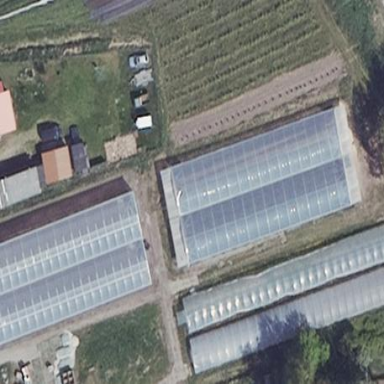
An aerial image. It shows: Greenhouse used for horticulture.